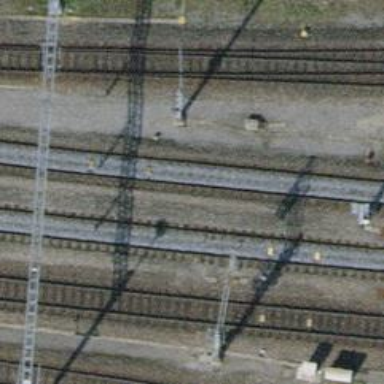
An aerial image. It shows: Railway signal.